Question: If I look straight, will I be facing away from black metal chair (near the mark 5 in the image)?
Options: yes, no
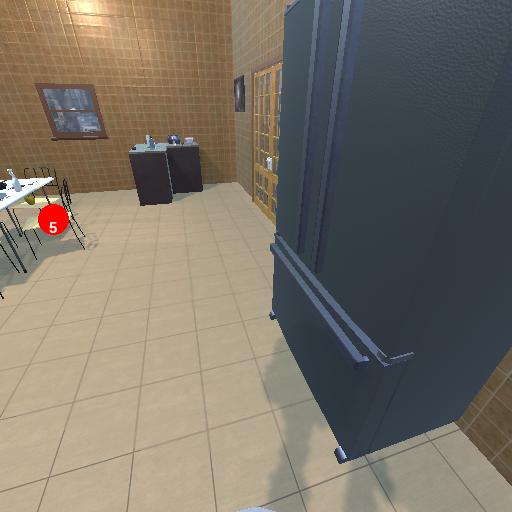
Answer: yes